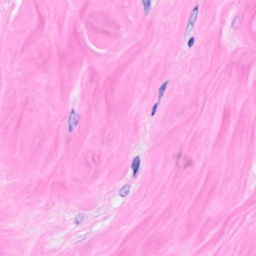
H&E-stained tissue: Breast